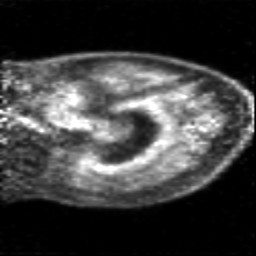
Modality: PET
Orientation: sagittal
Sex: female
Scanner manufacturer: siemens